RGB frame:
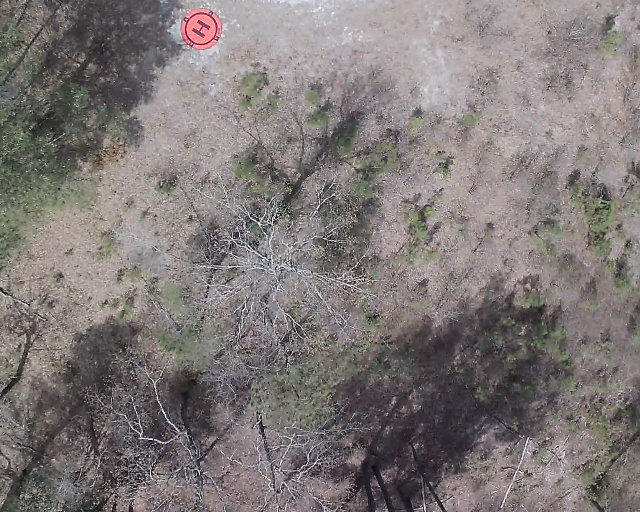
Thermal frame:
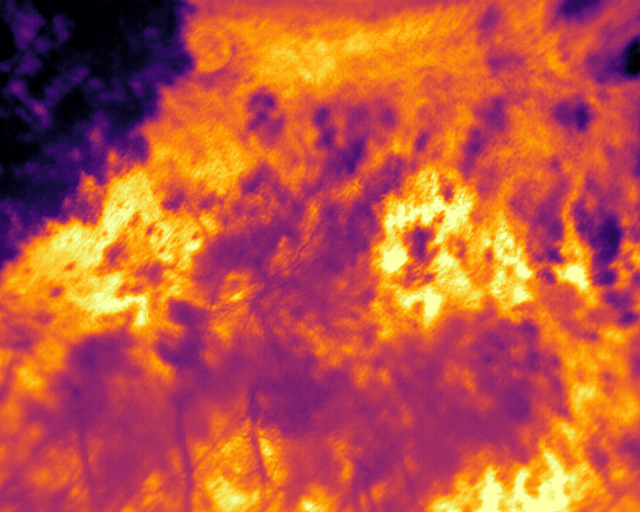
Captured: 2026-02-26 02:26:47
Pixels at or above 80 °C: 0 (fraction of frame: 0)